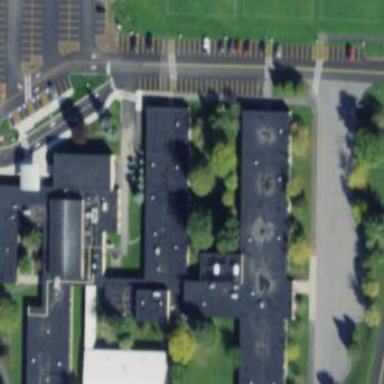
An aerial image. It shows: School building.